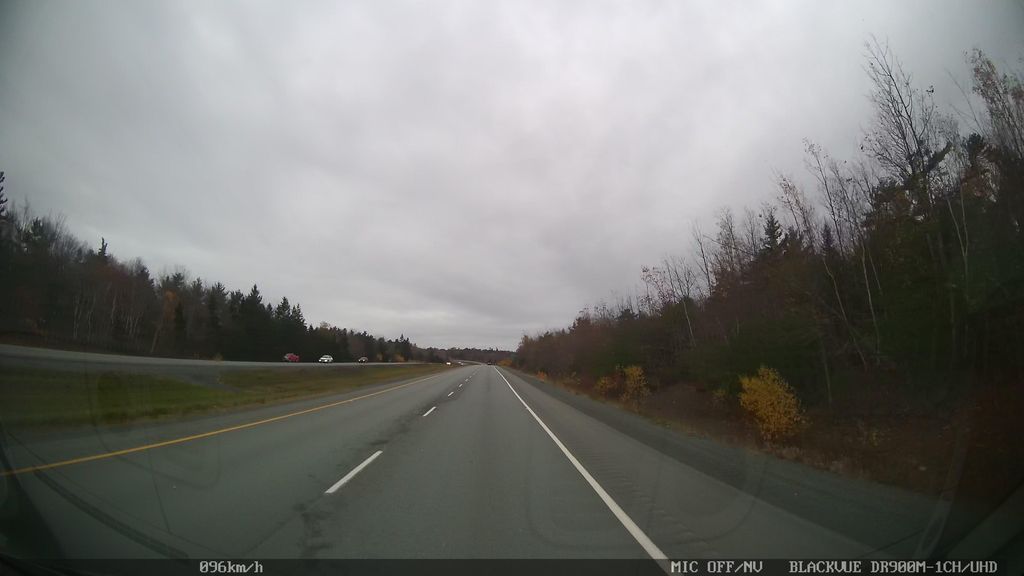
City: halifax